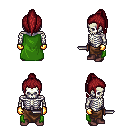
a pixel art fantasy rpg character, male body template, skeleton, green cape, robe skirt, brunette long topknot hairstyle, gold gloves, maroon shoes, dagger, four views (front, back, left, right), 2x2 character sprite sheet, small pixel art, hard edges, no anti-aliasing